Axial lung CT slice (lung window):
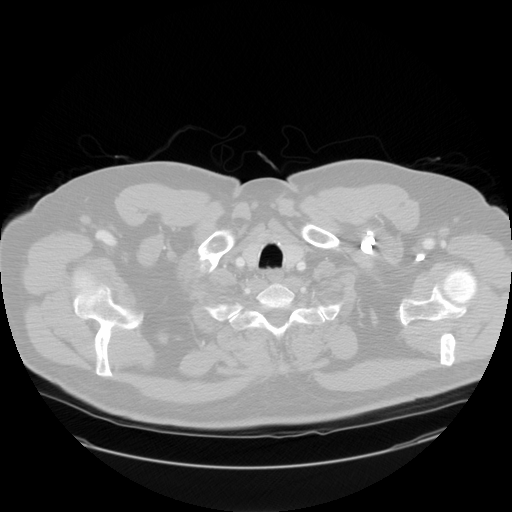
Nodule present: no